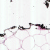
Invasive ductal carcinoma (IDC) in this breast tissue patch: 0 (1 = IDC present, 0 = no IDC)